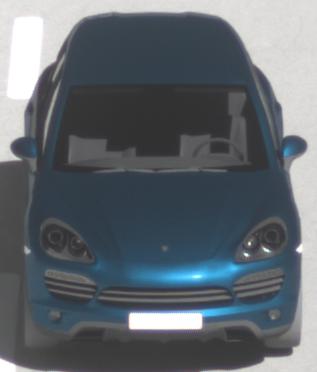
Make: Porsche
Model: Cayenne
Detailed model: Cayenne (958)
Model produced from: 2010/05
Model produced until: 2014/07
Doors: 5
Color: blue
Road condition: dry road
Daytime: morning or afternoon
Contrast: high contrast